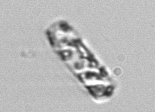
Label: Dactyliosolen_fragilissimus